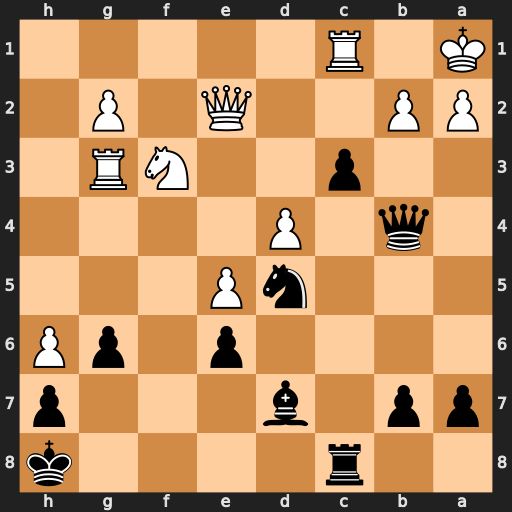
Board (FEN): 2r4k/pp1b3p/4p1pP/3nP3/1q1P4/2p2NR1/PP2Q1P1/K1R5
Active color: b
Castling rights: -
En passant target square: -
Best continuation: Nf4 bxc3 Nxe2